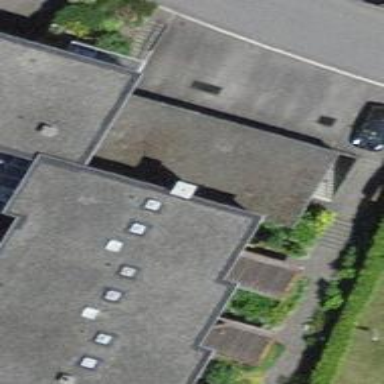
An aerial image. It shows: Garage.